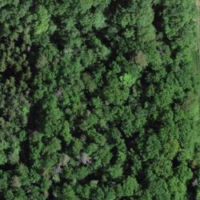
EUNIS habitat code: 41
Species observed at this site:
Lathyrus vernus
Melittis melissophyllum